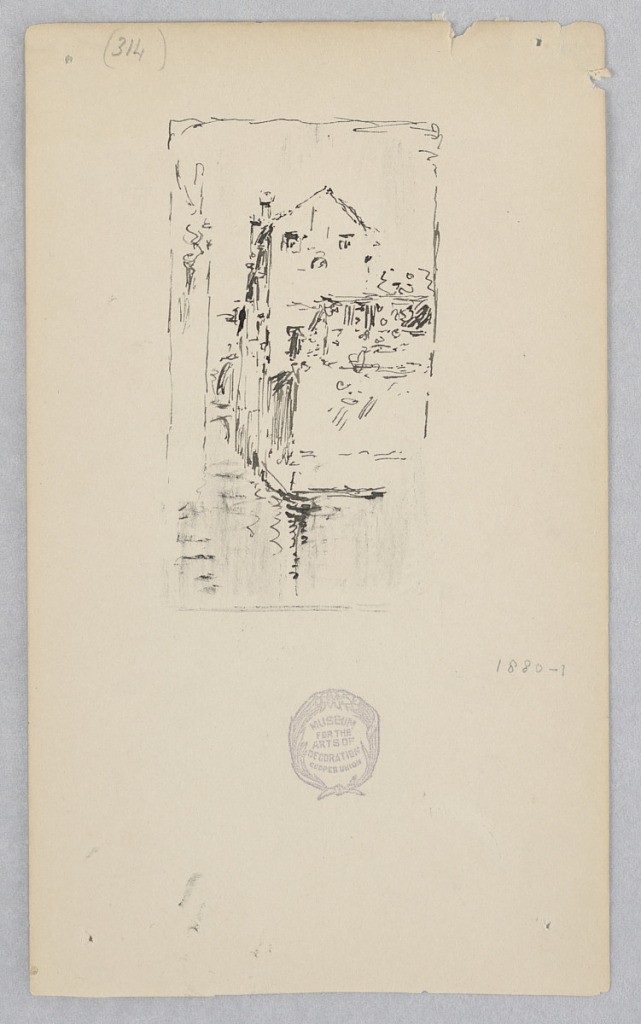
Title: View of Venice, Italy
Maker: Robert Frederick Blum, American, 1857–1903
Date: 1880–1881
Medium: Pen and ink on wove paper
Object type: Drawing
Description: Sketch of a building and garden from a canal in Venice.